Field crop: maize
Growth stage: 1
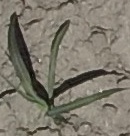
Species: sorghum